Question: so I have some checkboxes, when each one is checked I'm able to get the id number I need from the associated table row and place them into my 'contacts' array.
I also have a which is meant to grab all the id numbers and stick them into the same array.
Having a bit of trouble trying to figure out the correct syntax to target the tbody, select every table row's data-id, or every table row's input's value.
<URL>
^ In my fiddle example you can see the numbers get added to my array (or the gray div for visualization).
---
How would you grab all the id numbers from the tbody rows from the Select all checkbox?
jQuery
'''
var contacts = [];
// add multiple select / deselect functionality
$("#selectall").click(function () {
$('.case').attr('checked', this.checked);
//contacts.push($('#tbody').children(tr > td > input).val();)
});
// if all checkbox are selected, check the selectall checkbox
// and viceversa
$(".case").click(function() {
var $tr = $(this).closest("tr");
var id = $tr.data('coworker-id');
contacts.push(id);
$('#arrayContent').empty();
$('#arrayContent').append(contacts+',');
if ($(".case").length == $(".case:checked").length) {
$("#selectall").attr("checked", "checked");
} else {
$("#selectall").removeAttr("checked");
}
});
'''
HTML
'''
<table>
<thead>
<tr>
<td><input type="checkbox" id="selectall"/></td>
<td>Select All</td>
</tr>
<tr>
<td colspan="2"><hr/></td>
</tr>
</thead>
<tbody id="tbody">
<tr data-coworker-id="1">
<td><input type="checkbox" class="case" name="case" value="1"/></td>
<td>1</td>
</tr>
<tr data-coworker-id="2">
<td><input type="checkbox" class="case" name="case" value="2"/></td>
<td>2</td>
</tr>
<tr data-coworker-id="3">
<td><input type="checkbox" class="case" name="case" value="3"/></td>
<td>3</td>
</tr>
</tbody>
'''

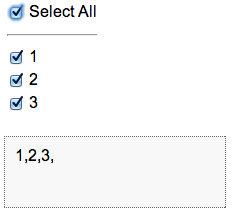
Answer: You can modify your select all handler like so:
'''
$("#selectall").click(function () {
$('.case').attr('checked', this.checked).each(function() {
contacts.push($(this).val())
});
});
'''